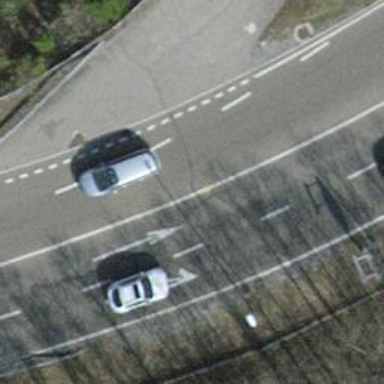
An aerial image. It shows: Secondary road with asphalt surface.